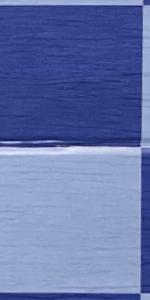
Label: Empty